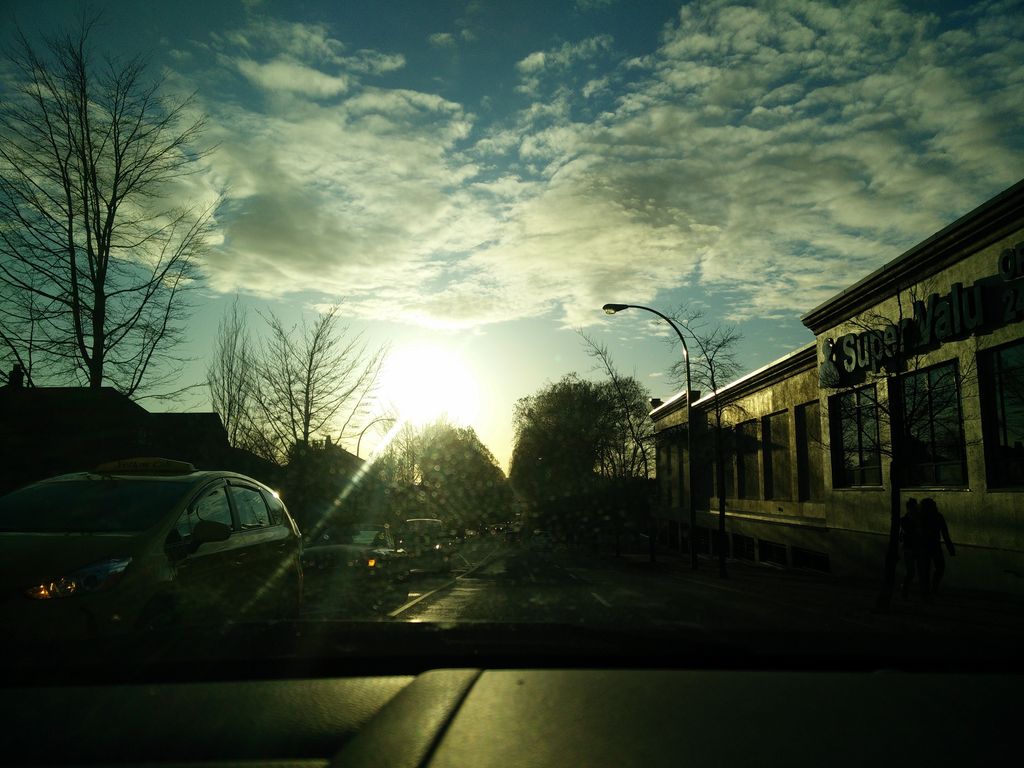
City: vancouver